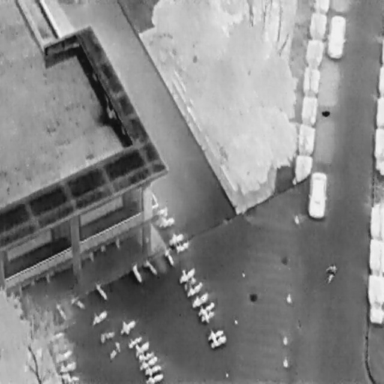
There are 35 objects shown in the infrared image, including 33 Bicycles, and two Cars.